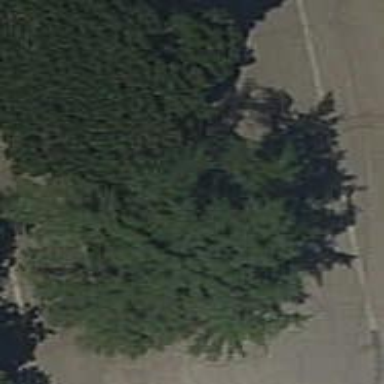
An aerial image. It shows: Park filled with evergreen needle-leaved trees.